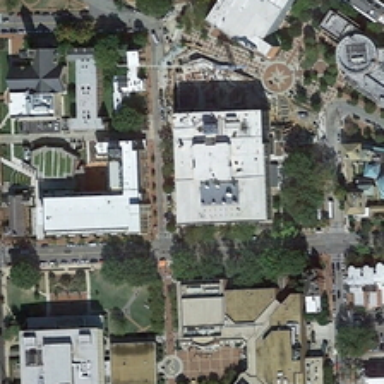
The rectangular with gray roof is surrounded by exquisite buildings .